Aerial crown-view tile of a tropical tree (Barro Colorado Island, Panama), acquired 20240918:
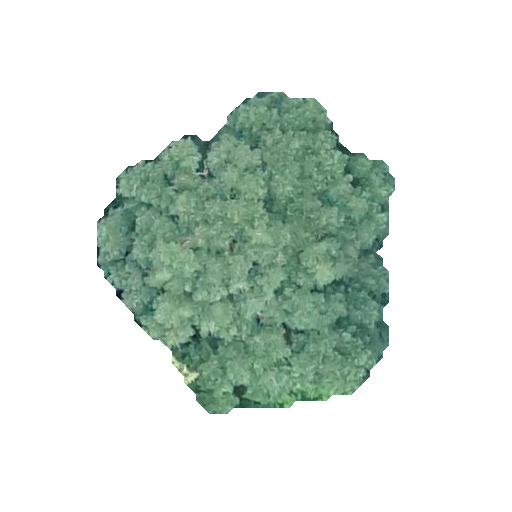
Species: Jacaranda copaia
GBIF accepted scientific name: Jacaranda copaia
Crown area: 107.277 m²